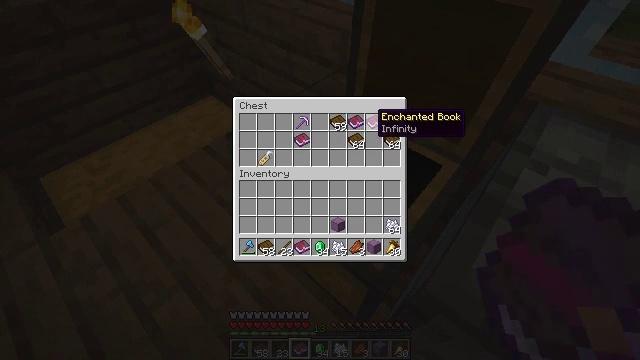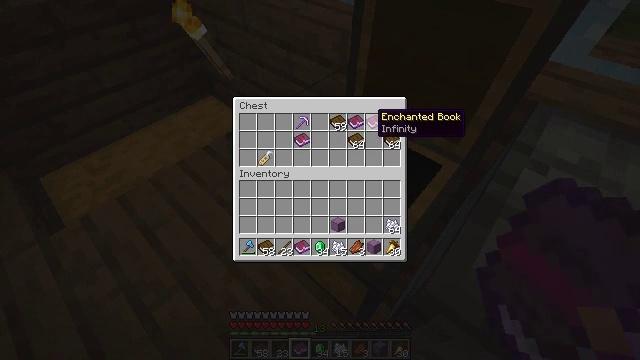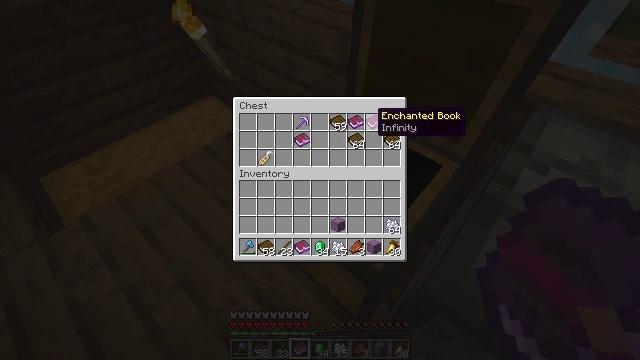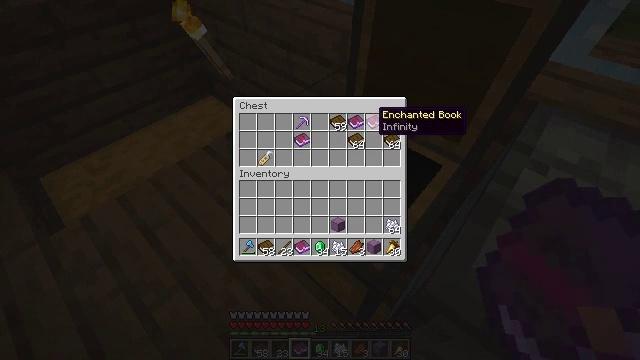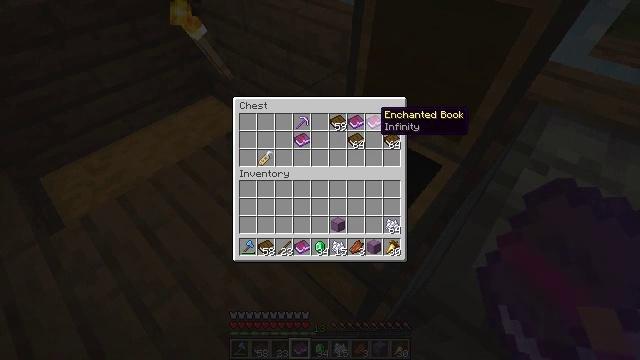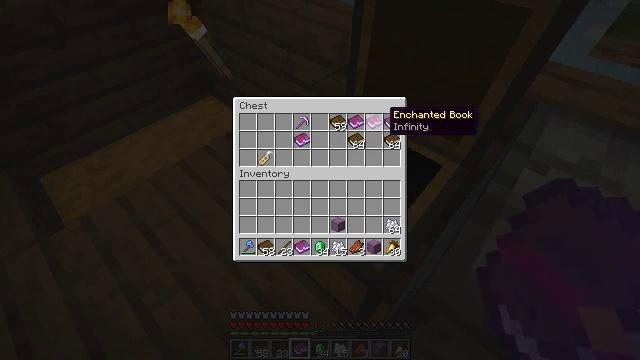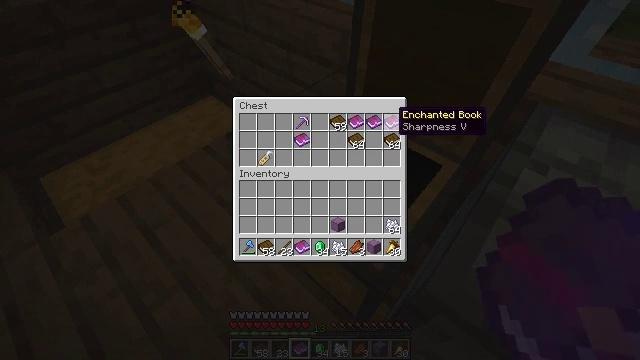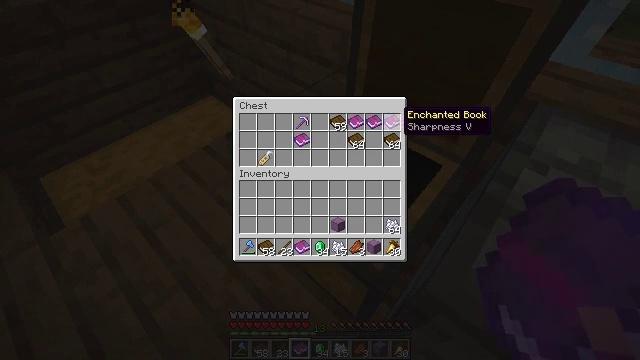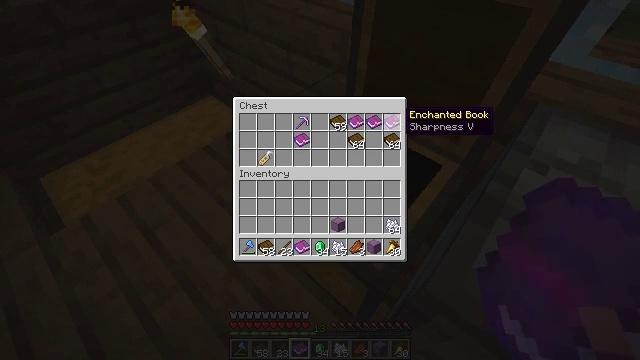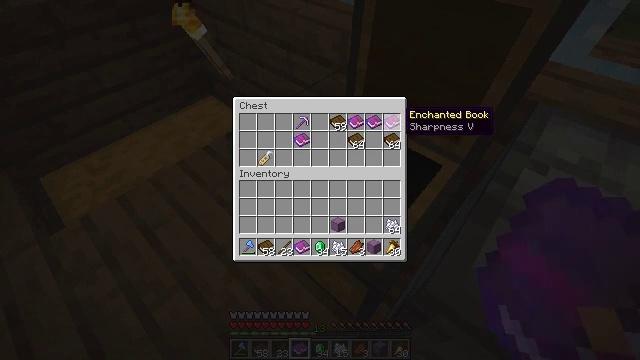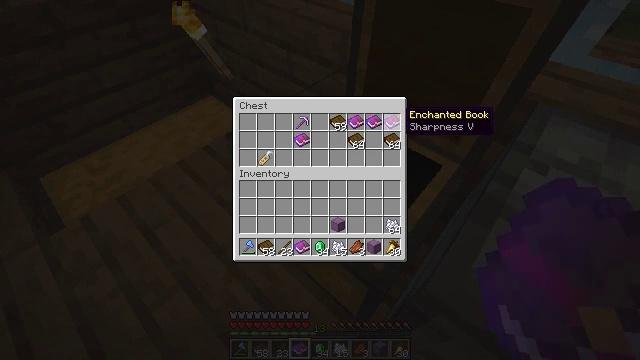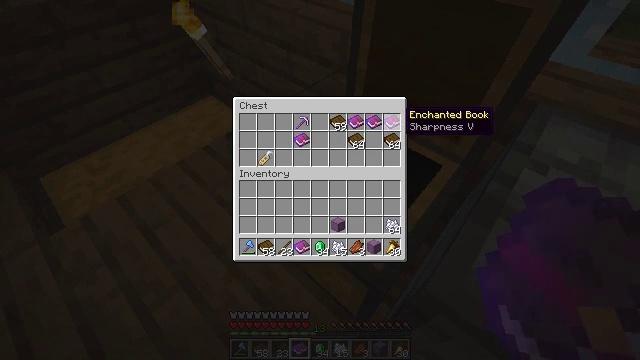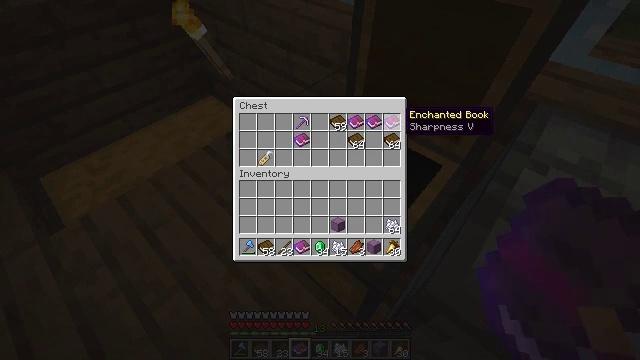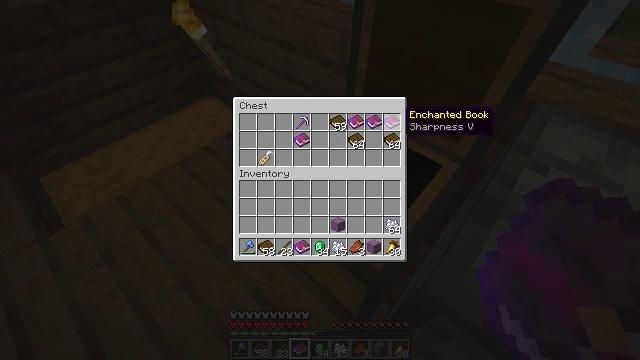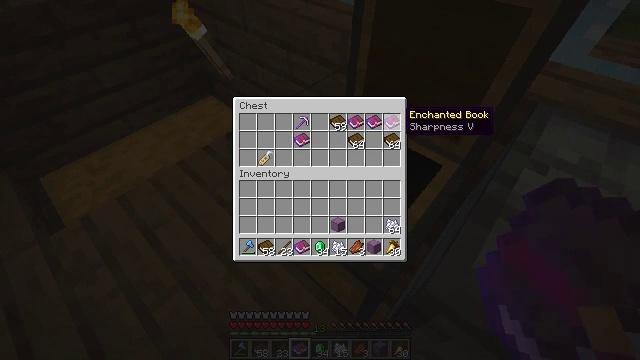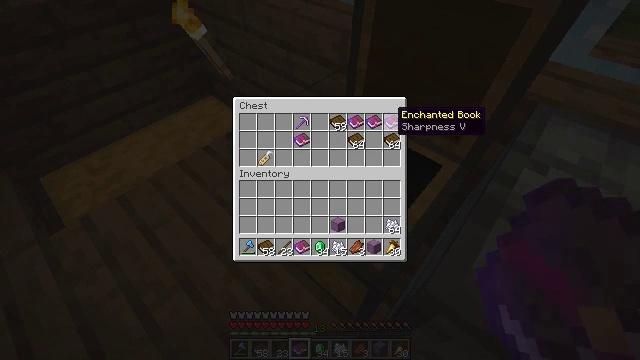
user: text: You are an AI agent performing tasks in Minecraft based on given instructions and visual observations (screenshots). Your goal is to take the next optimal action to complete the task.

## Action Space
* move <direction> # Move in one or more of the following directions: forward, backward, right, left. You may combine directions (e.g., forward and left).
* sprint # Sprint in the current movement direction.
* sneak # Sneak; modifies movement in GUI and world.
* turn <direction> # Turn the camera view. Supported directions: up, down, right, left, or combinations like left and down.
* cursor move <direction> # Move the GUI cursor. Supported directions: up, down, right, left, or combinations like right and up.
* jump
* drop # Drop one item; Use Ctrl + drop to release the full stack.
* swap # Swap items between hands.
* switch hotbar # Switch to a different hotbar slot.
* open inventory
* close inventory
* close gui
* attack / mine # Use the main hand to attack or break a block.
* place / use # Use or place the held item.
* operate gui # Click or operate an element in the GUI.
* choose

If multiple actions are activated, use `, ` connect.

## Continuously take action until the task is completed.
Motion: motion action
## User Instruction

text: Use the enchanting table to craft an enchanted book.
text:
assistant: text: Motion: sneak
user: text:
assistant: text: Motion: sneak
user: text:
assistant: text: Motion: sneak
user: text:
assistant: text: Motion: sneak
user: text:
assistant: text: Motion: sneak, cursor move right
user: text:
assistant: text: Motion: sneak, cursor move right
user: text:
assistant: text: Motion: sneak
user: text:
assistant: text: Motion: sneak
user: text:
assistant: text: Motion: sneak
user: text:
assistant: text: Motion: sneak
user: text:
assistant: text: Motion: sneak
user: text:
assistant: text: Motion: sneak
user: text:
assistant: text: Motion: sneak
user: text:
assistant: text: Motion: sneak
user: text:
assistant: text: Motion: sneak, cursor move left
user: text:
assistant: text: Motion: sneak, cursor move left
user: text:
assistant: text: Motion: sneak
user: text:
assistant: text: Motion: sneak
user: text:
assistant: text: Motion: sneak
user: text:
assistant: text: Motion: sneak
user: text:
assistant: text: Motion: sneak
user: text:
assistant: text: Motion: sneak
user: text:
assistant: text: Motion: sneak
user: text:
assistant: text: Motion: sneak
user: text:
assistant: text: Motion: sneak
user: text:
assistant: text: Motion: sneak
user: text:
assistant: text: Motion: sneak
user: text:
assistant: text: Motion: sneak
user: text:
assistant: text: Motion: sneak
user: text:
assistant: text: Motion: sneak, cursor move left